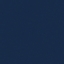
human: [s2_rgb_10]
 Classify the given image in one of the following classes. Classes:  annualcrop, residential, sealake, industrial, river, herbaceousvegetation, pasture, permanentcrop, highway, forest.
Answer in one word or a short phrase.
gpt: SeaLake